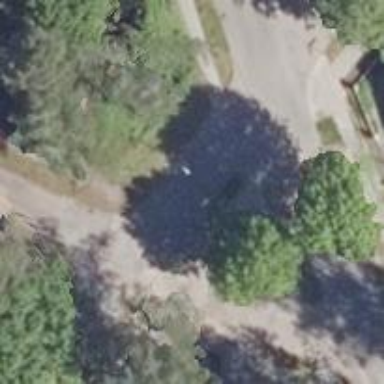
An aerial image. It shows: Residential road with sidewalks on both sides.